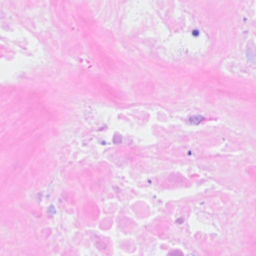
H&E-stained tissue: Breast